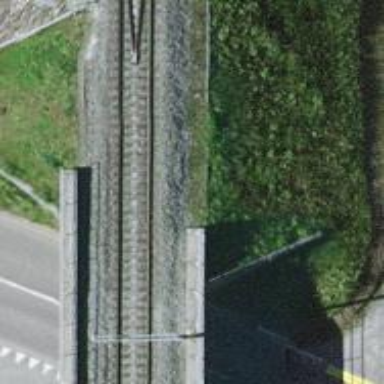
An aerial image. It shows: Railway bridge with electrified tracks and single contact line.